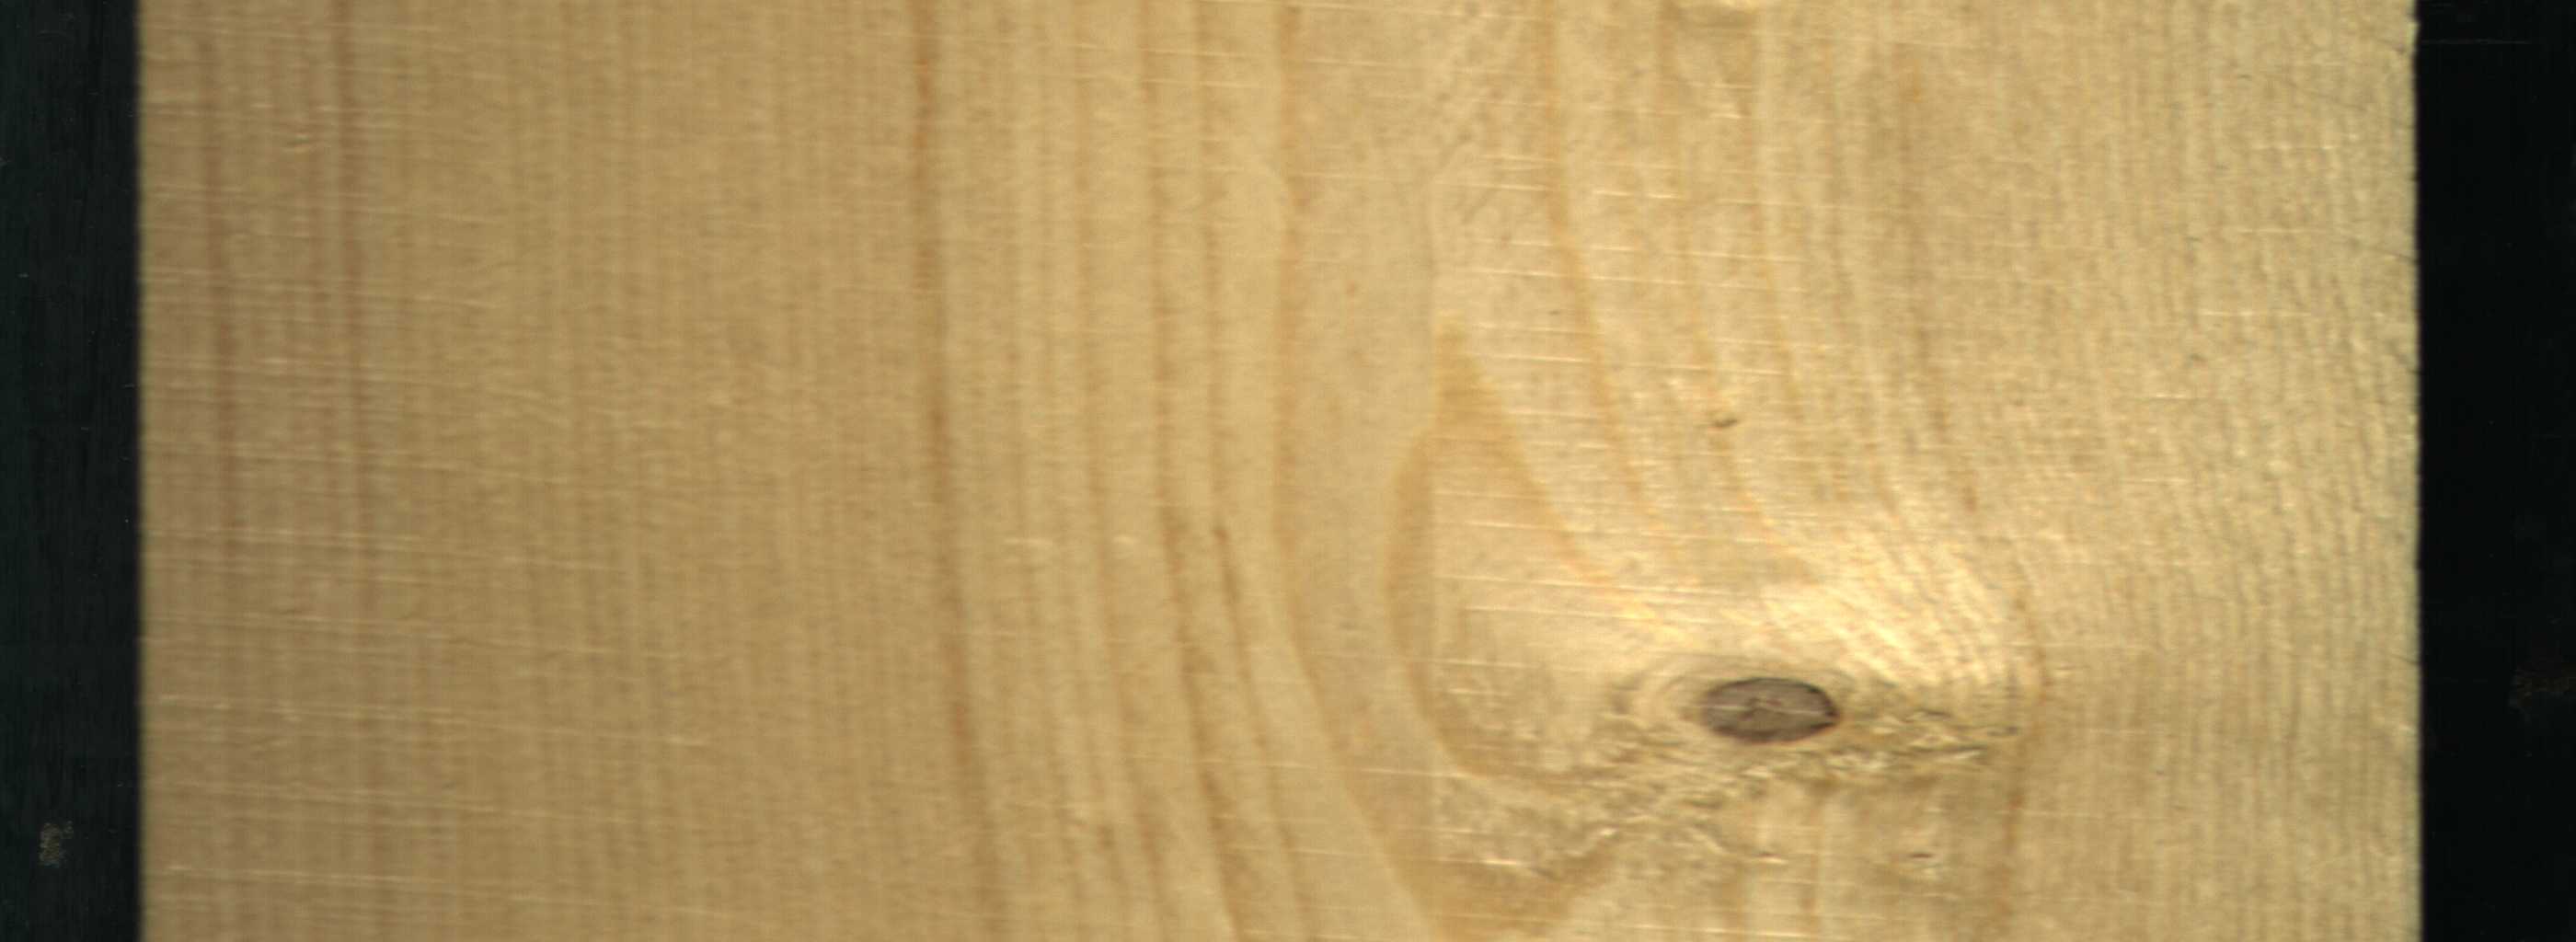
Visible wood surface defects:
Live_Knot